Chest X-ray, PA view. Patient: 33 years old, sex M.
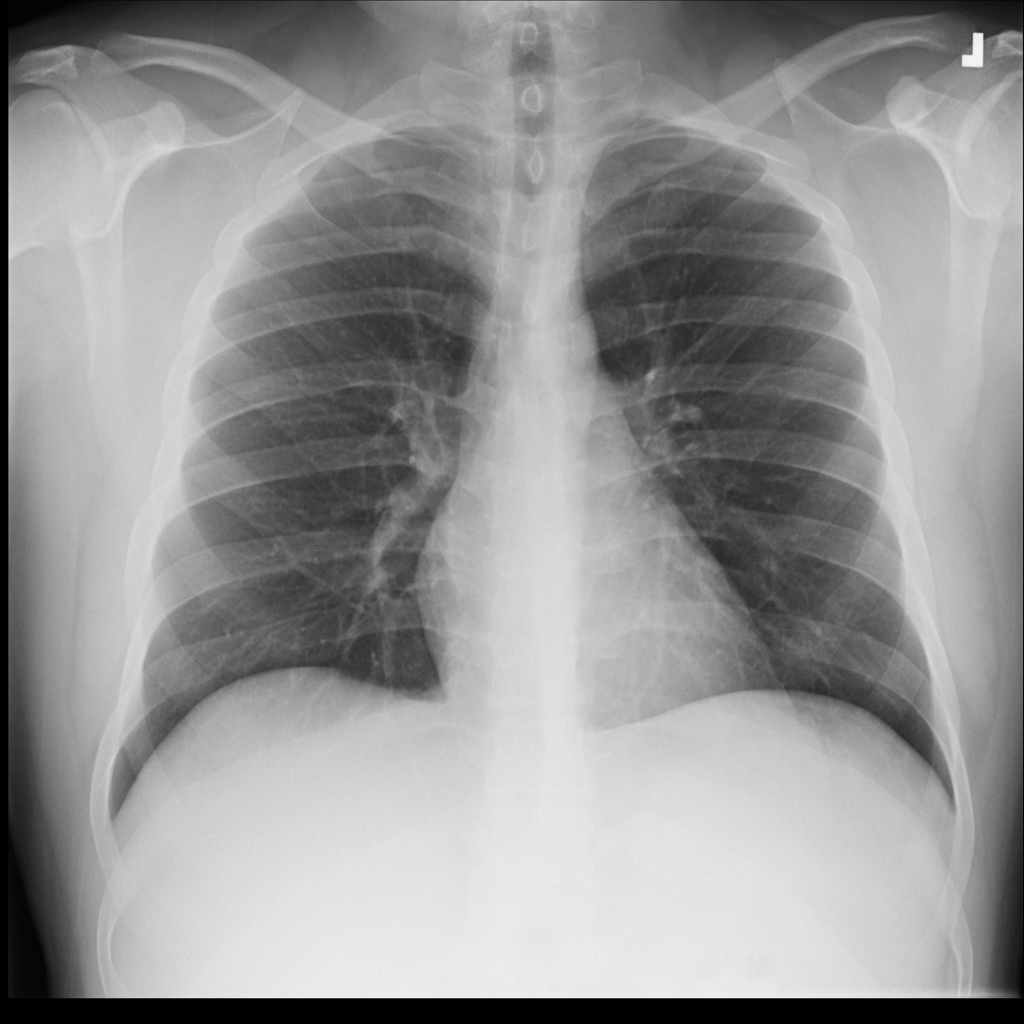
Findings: Infiltration